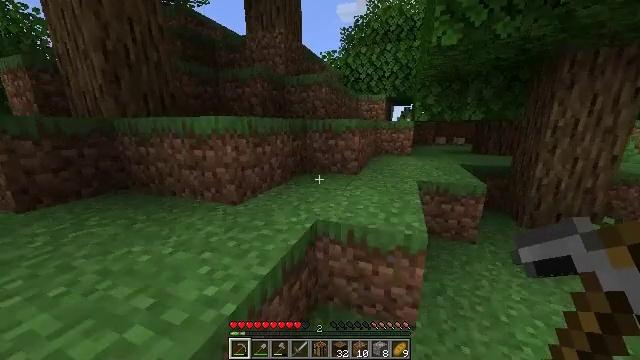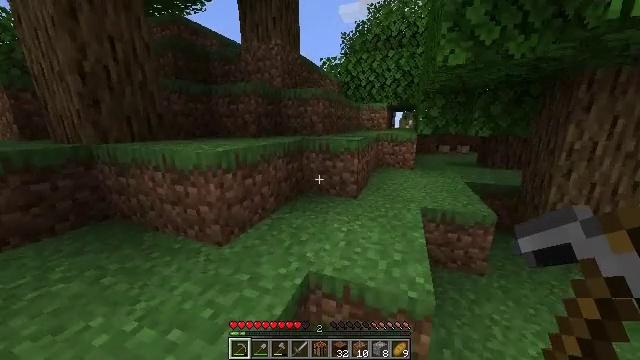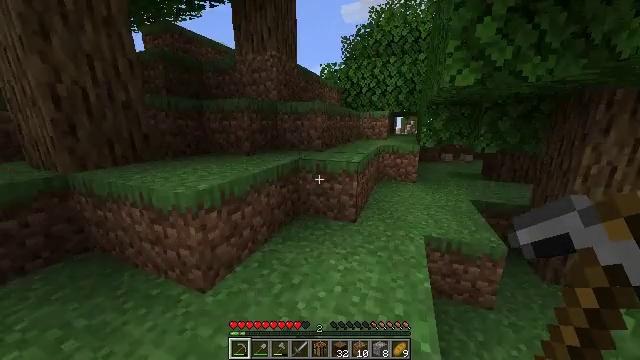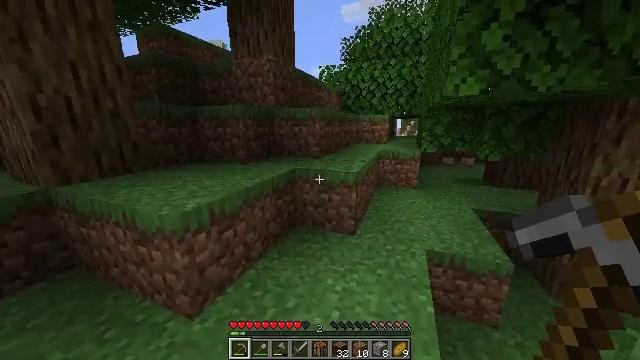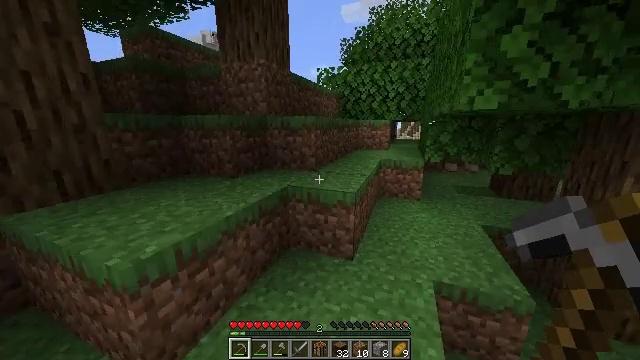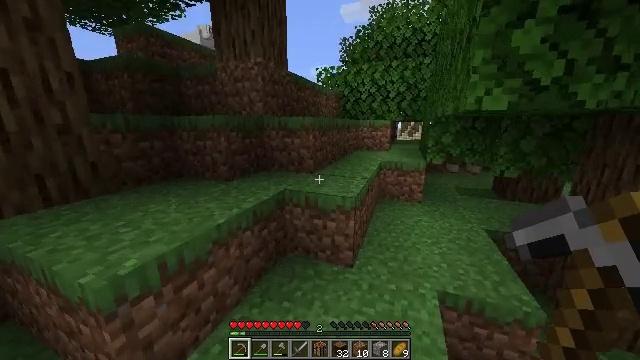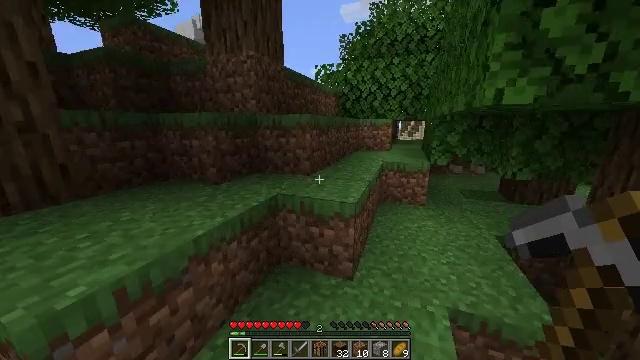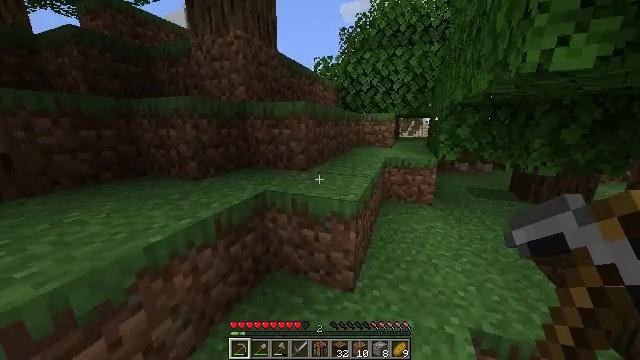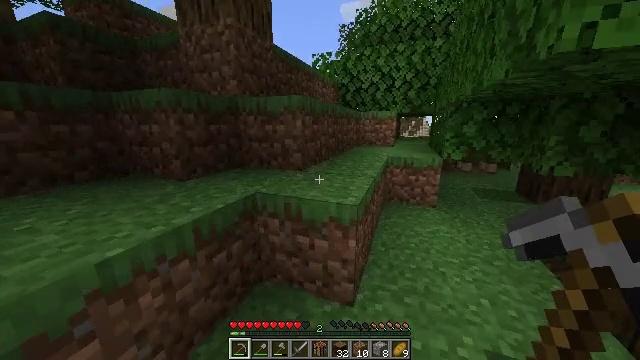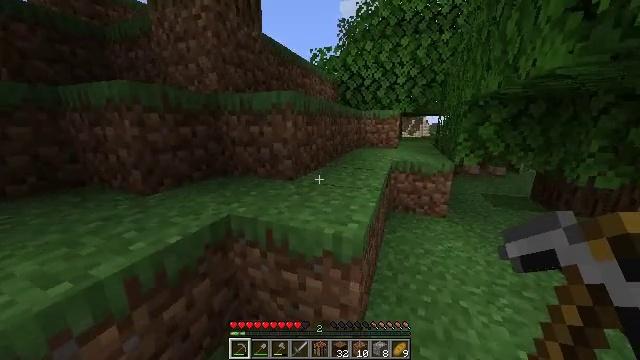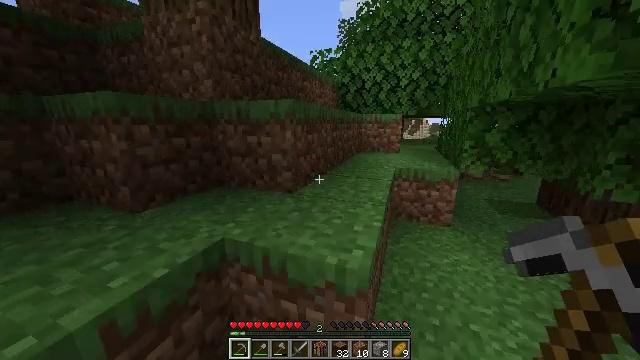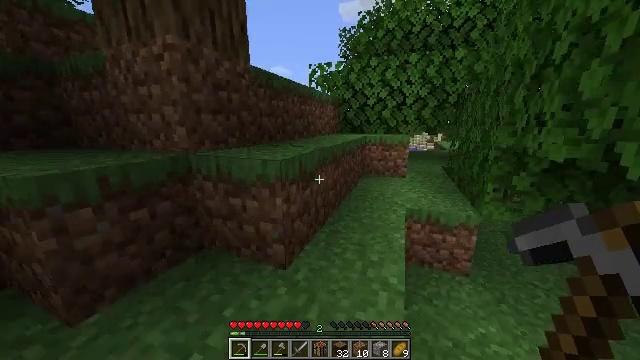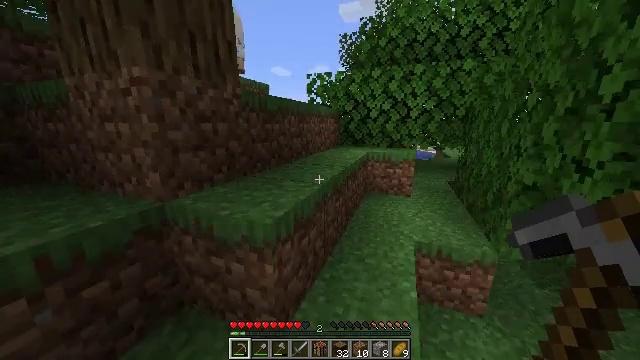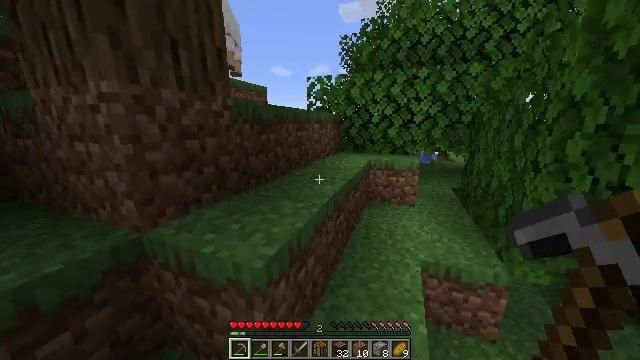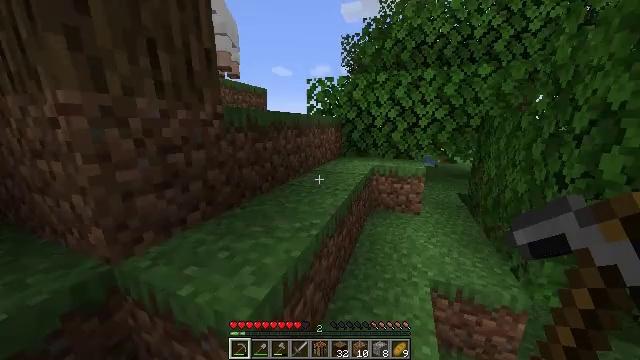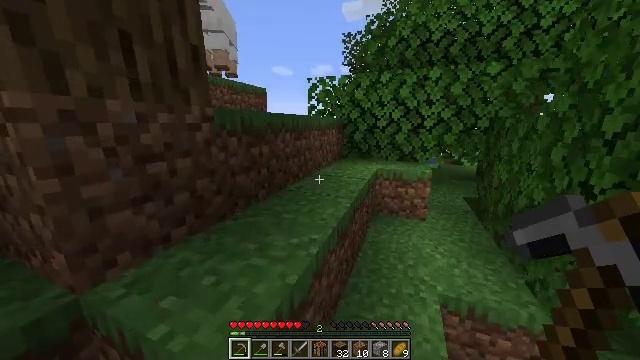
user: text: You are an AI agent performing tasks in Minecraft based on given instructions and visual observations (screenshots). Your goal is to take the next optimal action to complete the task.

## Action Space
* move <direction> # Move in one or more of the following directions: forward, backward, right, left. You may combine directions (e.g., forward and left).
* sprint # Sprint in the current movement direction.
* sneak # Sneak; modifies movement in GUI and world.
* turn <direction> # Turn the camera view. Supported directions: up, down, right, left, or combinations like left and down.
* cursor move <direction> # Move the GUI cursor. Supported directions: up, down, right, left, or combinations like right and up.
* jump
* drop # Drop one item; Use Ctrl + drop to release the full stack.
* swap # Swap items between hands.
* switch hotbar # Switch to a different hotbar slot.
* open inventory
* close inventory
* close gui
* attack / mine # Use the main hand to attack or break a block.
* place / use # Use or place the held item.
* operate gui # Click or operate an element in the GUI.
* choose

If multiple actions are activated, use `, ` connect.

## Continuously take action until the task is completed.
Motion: motion action
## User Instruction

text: Harvest kelp from the ocean.
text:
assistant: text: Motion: move forward, sprint, jump
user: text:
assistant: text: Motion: move forward, sprint, jump
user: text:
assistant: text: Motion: move forward, sprint, jump
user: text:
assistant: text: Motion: move forward, sprint, jump
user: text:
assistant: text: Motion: move forward, sprint
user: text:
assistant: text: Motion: move forward, sprint
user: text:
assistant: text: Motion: move forward, sprint
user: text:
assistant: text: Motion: move forward, sprint
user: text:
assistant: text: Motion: move forward, sprint
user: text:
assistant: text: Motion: move forward, sprint, jump
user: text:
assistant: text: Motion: move forward, sprint, jump
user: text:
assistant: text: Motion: move forward, sprint, jump
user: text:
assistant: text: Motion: move forward, sprint, jump
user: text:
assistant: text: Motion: move forward, sprint, jump
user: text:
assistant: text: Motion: move forward, sprint
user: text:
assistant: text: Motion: move forward, sprint
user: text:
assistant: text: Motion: move forward, sprint, turn left
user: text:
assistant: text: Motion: move forward, sprint, turn left
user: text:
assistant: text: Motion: move forward, sprint, turn left, jump
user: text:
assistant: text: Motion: move forward, sprint, turn left, jump
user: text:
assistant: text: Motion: move forward, sprint, turn left, jump
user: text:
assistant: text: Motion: move forward, sprint, turn left, jump
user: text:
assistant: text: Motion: move forward, sprint, turn left
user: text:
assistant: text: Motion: move forward, sprint, turn left
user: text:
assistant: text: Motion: move forward, sprint
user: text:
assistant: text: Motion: move forward, sprint, turn left and up
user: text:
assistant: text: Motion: move forward, sprint, turn left and up
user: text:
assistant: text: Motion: move forward, sprint, turn left and up
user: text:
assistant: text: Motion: move forward, sprint
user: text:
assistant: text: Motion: move forward, sprint, jump